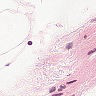
Metastatic tissue present: no